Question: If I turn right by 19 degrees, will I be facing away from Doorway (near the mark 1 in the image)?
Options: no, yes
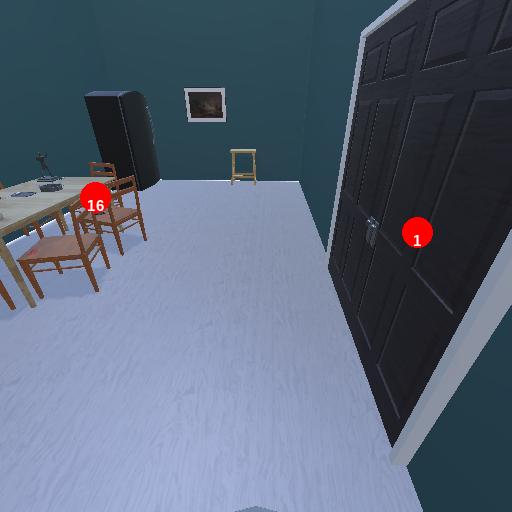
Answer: no